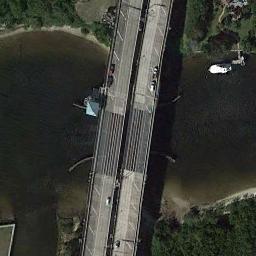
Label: bridge